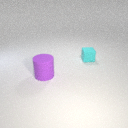
small cyan rubber cube to the right of large purple rubber cylinder